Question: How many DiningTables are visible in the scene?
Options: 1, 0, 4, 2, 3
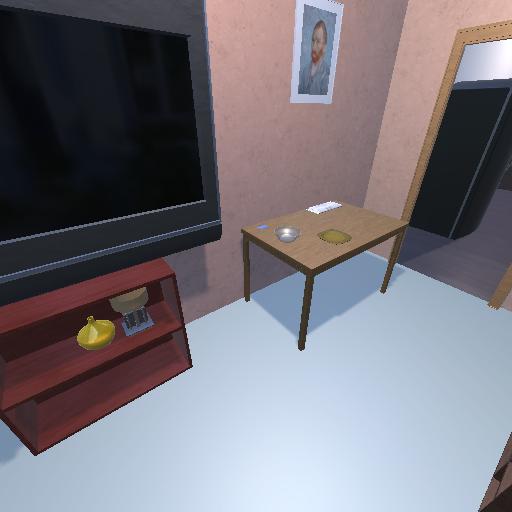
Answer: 1